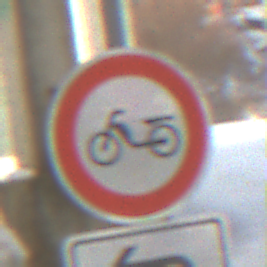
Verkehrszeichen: VerbotMofas
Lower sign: RichtungsangabeDurchPfeile2
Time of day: MorningAfternoon
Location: Roofed (Suburban)
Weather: PartlyCloudy
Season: Winter
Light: Natural